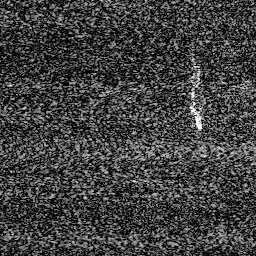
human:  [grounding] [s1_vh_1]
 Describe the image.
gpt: In the satellite image, there is  <ref>1 medium ship </ref> <box>[[73, 36, 80, 51, 0]]</box> located at right.